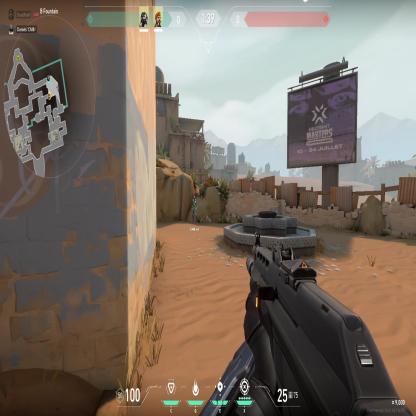
Label: teammate